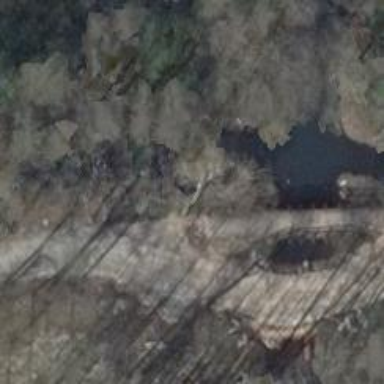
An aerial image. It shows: Path with bridge that has ramp.